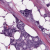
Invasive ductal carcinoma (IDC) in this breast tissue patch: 1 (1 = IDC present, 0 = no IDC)